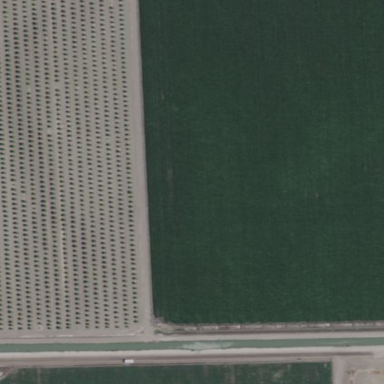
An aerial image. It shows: Farmland with fields for crop cultivation.